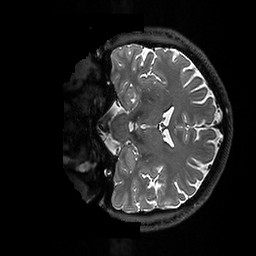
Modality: T2w
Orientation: coronal
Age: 37
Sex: male
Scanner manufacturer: ge
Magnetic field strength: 3 T
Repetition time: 3.202 s
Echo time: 0.05886 s